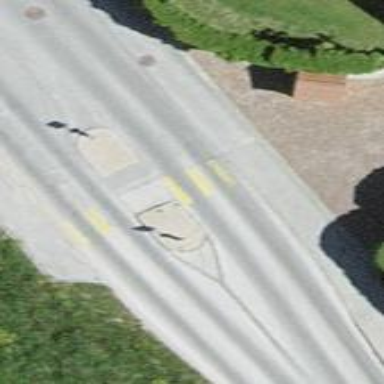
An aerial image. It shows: Marked footway crossing with island.